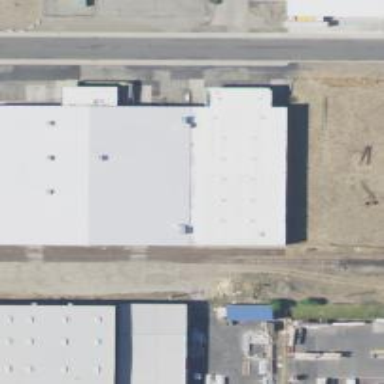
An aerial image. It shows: Industrial building.